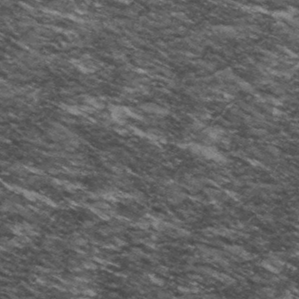
Label: frost